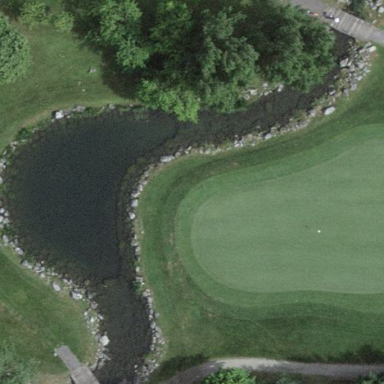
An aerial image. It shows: Water hazard on golf course. The hazard is natural water feature.